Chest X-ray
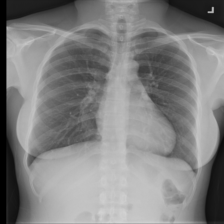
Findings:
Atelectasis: negative
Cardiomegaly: negative
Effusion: negative
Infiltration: negative
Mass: negative
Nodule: negative
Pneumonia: negative
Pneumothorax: negative
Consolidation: negative
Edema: negative
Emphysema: negative
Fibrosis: negative
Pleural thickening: negative
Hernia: negative